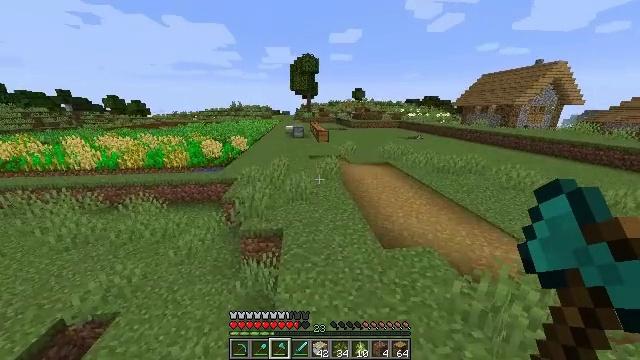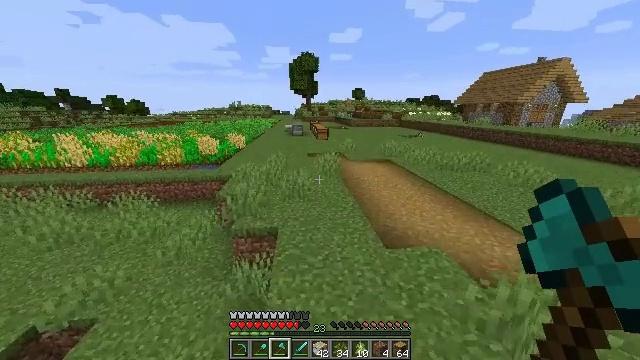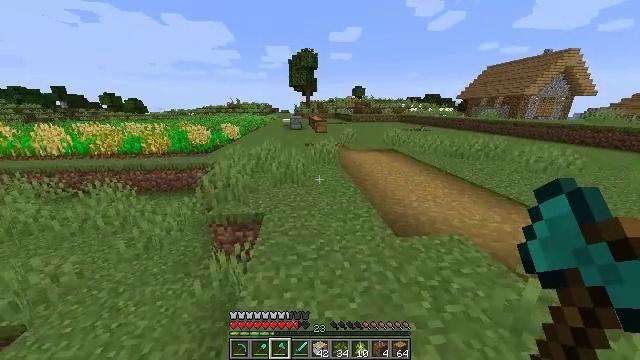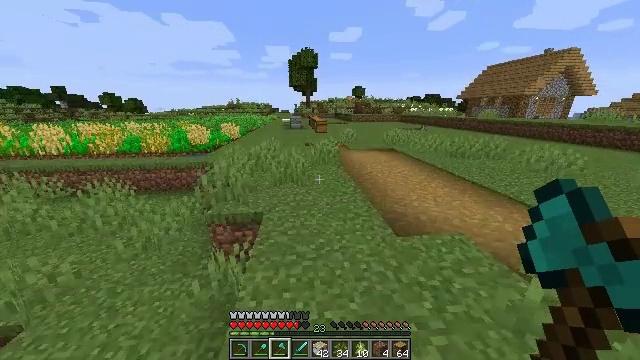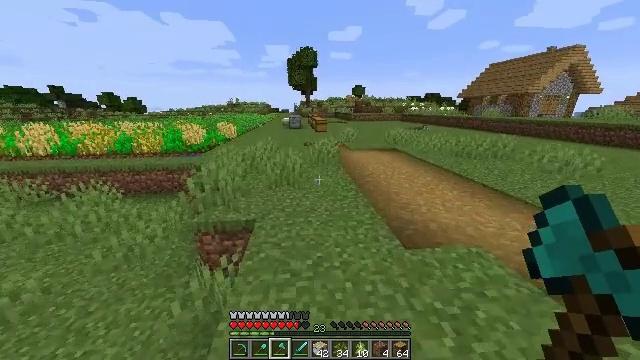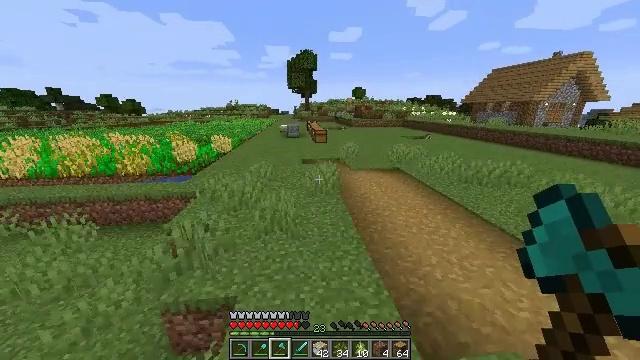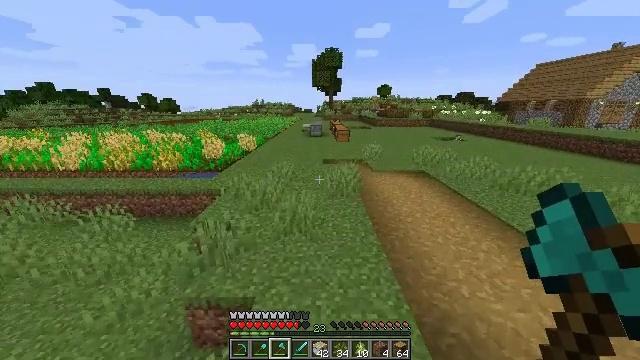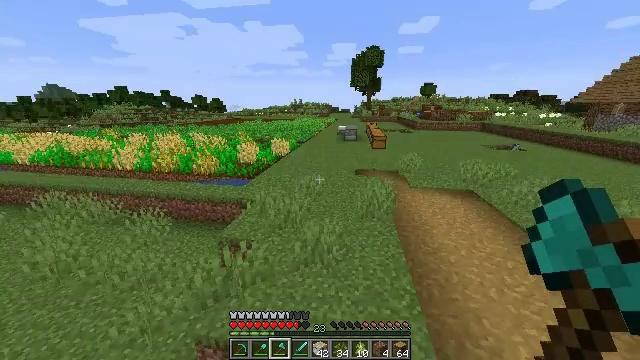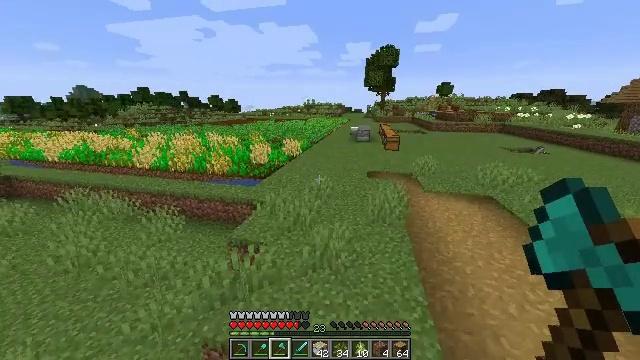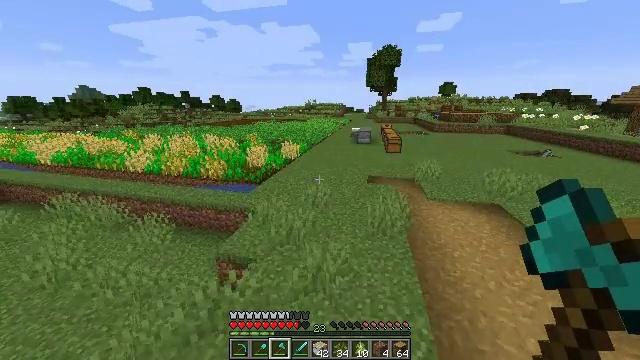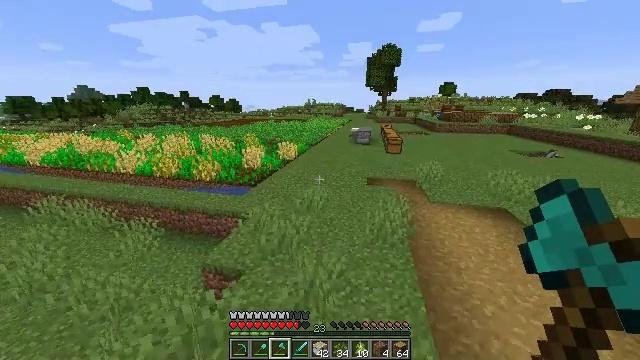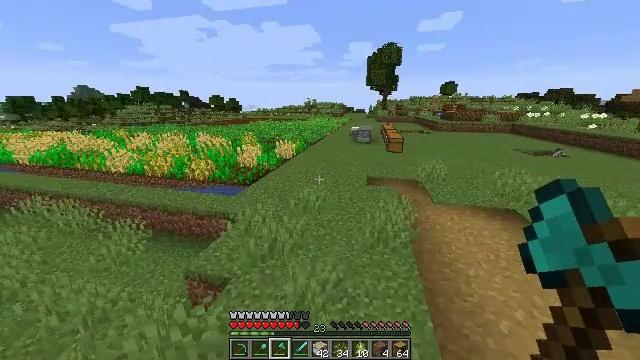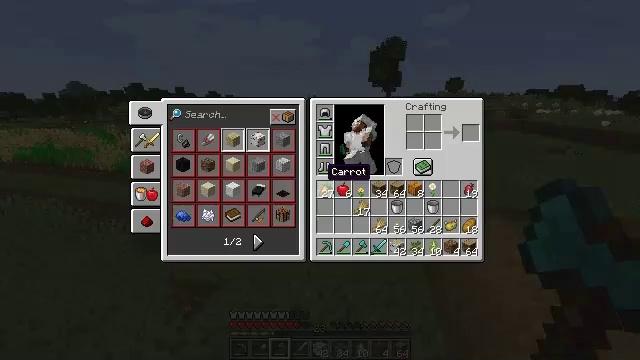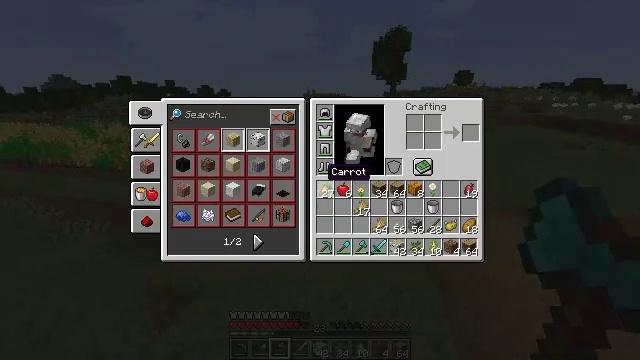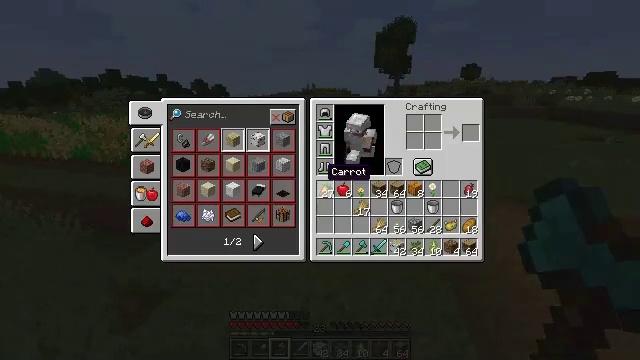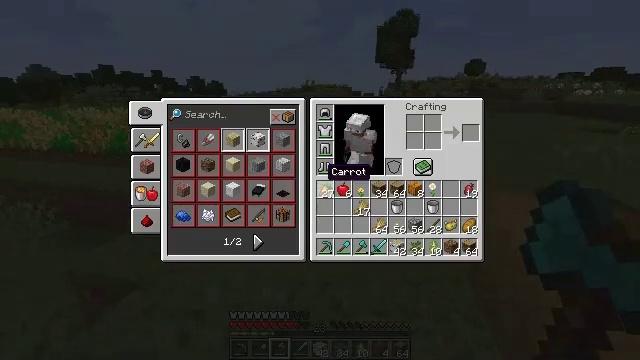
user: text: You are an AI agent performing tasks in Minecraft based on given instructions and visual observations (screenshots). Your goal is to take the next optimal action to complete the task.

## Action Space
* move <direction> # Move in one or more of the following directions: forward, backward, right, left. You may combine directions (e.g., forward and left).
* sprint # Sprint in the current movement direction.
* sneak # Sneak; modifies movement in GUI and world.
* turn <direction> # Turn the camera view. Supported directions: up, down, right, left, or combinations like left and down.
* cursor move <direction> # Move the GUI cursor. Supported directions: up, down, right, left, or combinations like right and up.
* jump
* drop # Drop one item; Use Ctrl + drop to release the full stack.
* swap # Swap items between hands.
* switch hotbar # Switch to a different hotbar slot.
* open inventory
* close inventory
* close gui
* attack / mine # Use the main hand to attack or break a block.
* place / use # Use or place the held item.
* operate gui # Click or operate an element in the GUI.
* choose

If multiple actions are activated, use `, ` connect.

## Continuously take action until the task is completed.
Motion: motion action
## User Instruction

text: Make pumpkin seeds from a pumpkin using the crafting menu.
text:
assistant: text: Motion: move forward, sprint, jump
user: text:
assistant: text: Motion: move forward, sprint, jump
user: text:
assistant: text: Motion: move forward, sprint, jump
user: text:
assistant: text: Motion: move forward, sprint, jump
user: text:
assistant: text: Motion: move forward, sprint, jump
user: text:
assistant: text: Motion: move forward, sprint, turn left, jump
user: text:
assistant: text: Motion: move forward, sprint, turn left, jump
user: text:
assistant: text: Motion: move forward, sprint, turn left, jump
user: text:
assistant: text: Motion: move forward, sprint, jump
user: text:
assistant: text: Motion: move forward, sprint
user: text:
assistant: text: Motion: no_op
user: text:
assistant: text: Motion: open inventory
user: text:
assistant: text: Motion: open inventory
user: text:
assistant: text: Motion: open inventory
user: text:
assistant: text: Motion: open inventory
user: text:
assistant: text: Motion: no_op
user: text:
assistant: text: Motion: no_op
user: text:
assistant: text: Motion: no_op
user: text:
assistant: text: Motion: no_op
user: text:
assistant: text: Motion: no_op
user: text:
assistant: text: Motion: no_op
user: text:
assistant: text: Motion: cursor move right
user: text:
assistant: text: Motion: cursor move right
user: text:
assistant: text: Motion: cursor move right
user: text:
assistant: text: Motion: cursor move right
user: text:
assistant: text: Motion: no_op
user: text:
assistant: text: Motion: no_op
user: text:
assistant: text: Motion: no_op
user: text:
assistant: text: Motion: no_op
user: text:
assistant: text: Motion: no_op